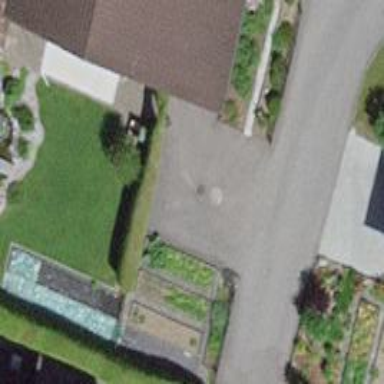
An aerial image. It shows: Hedge acting as barrier.